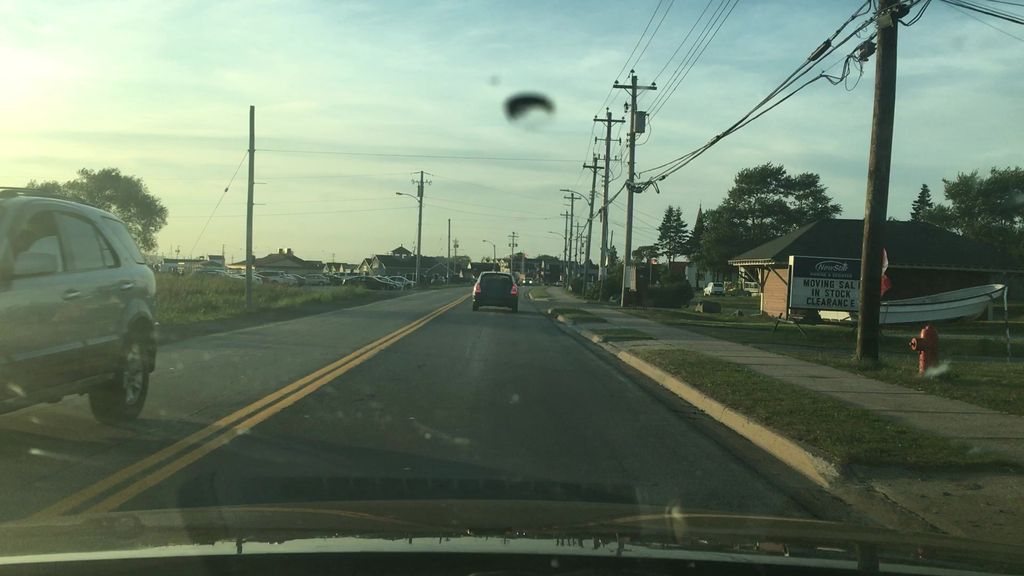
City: halifax